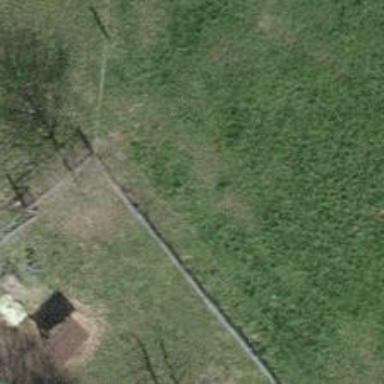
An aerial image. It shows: Fence is in the image.